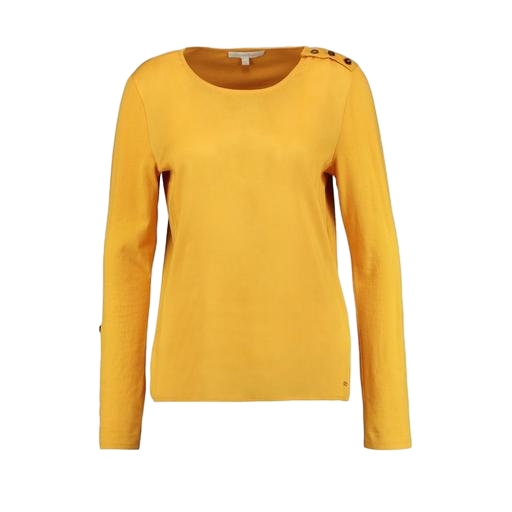
yellow iconic women's long-sleeved t-shirt, yellow long-sleeve t-shirt, yellow long sleeve shirt, white background